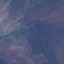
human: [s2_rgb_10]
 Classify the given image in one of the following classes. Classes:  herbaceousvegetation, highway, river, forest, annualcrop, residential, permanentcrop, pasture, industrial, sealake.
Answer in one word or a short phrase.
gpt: HerbaceousVegetation